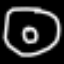
Label: donut